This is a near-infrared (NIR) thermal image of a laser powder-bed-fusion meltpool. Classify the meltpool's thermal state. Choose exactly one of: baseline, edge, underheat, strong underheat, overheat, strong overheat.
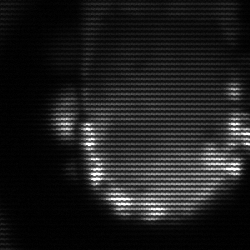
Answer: baseline